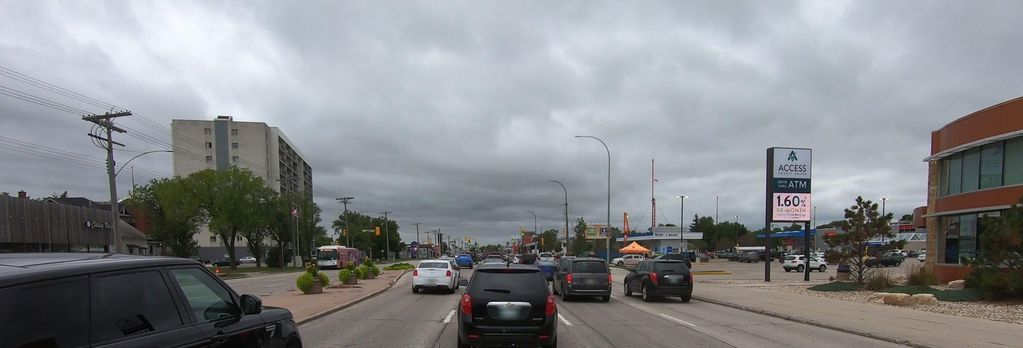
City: winnipeg